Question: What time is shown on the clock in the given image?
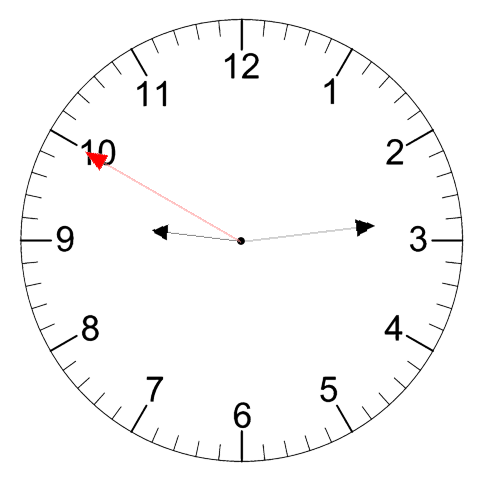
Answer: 09:13:50